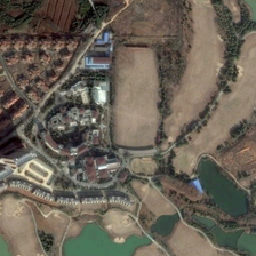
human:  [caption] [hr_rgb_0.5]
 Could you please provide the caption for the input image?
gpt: this resort with rows of red houses are surrounded by blocks of bald land .

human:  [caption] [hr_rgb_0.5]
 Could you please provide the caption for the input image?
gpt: The resort is located on a barefoot land decorated with trees and lakes.

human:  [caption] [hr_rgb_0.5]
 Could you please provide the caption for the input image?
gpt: The resort is lying in Bahrain decorated with trees and lakes.

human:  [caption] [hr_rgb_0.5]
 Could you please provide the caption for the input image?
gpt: The resort is located on a bare land dotted with trees and lakes.

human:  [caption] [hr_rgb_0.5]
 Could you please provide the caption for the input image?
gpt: The resort is located in a wasteland, full of trees and lakes.